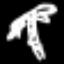
Label: palm tree